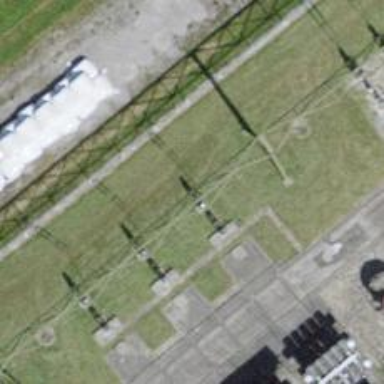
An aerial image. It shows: Insulator used in power systems.